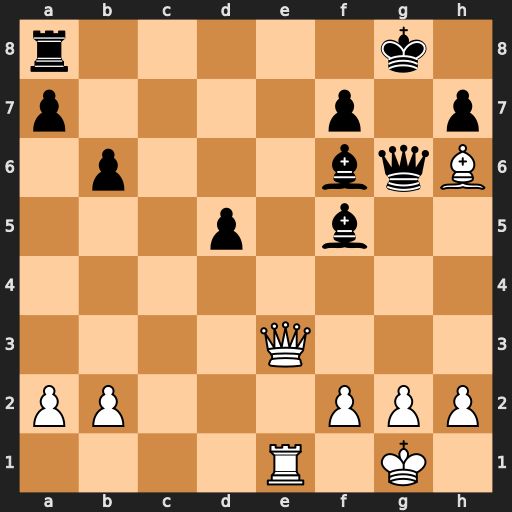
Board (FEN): r5k1/p4p1p/1p3bqB/3p1b2/8/4Q3/PP3PPP/4R1K1
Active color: w
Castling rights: -
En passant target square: -
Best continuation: Qe8+ Rxe8 Rxe8#